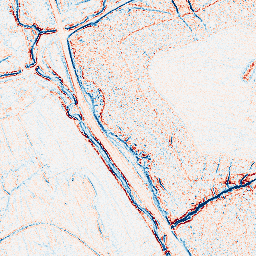
Category: edge_preserving
Decomposition family: bilateral
Decomposition parameters: d: 5
sigma_color: 100
sigma_space: 25
Upsampling method: quintic
Upsampling parameters: scale: 2
Upsampling scale: 2